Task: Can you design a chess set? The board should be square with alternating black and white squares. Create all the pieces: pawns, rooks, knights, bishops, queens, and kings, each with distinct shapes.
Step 5193:
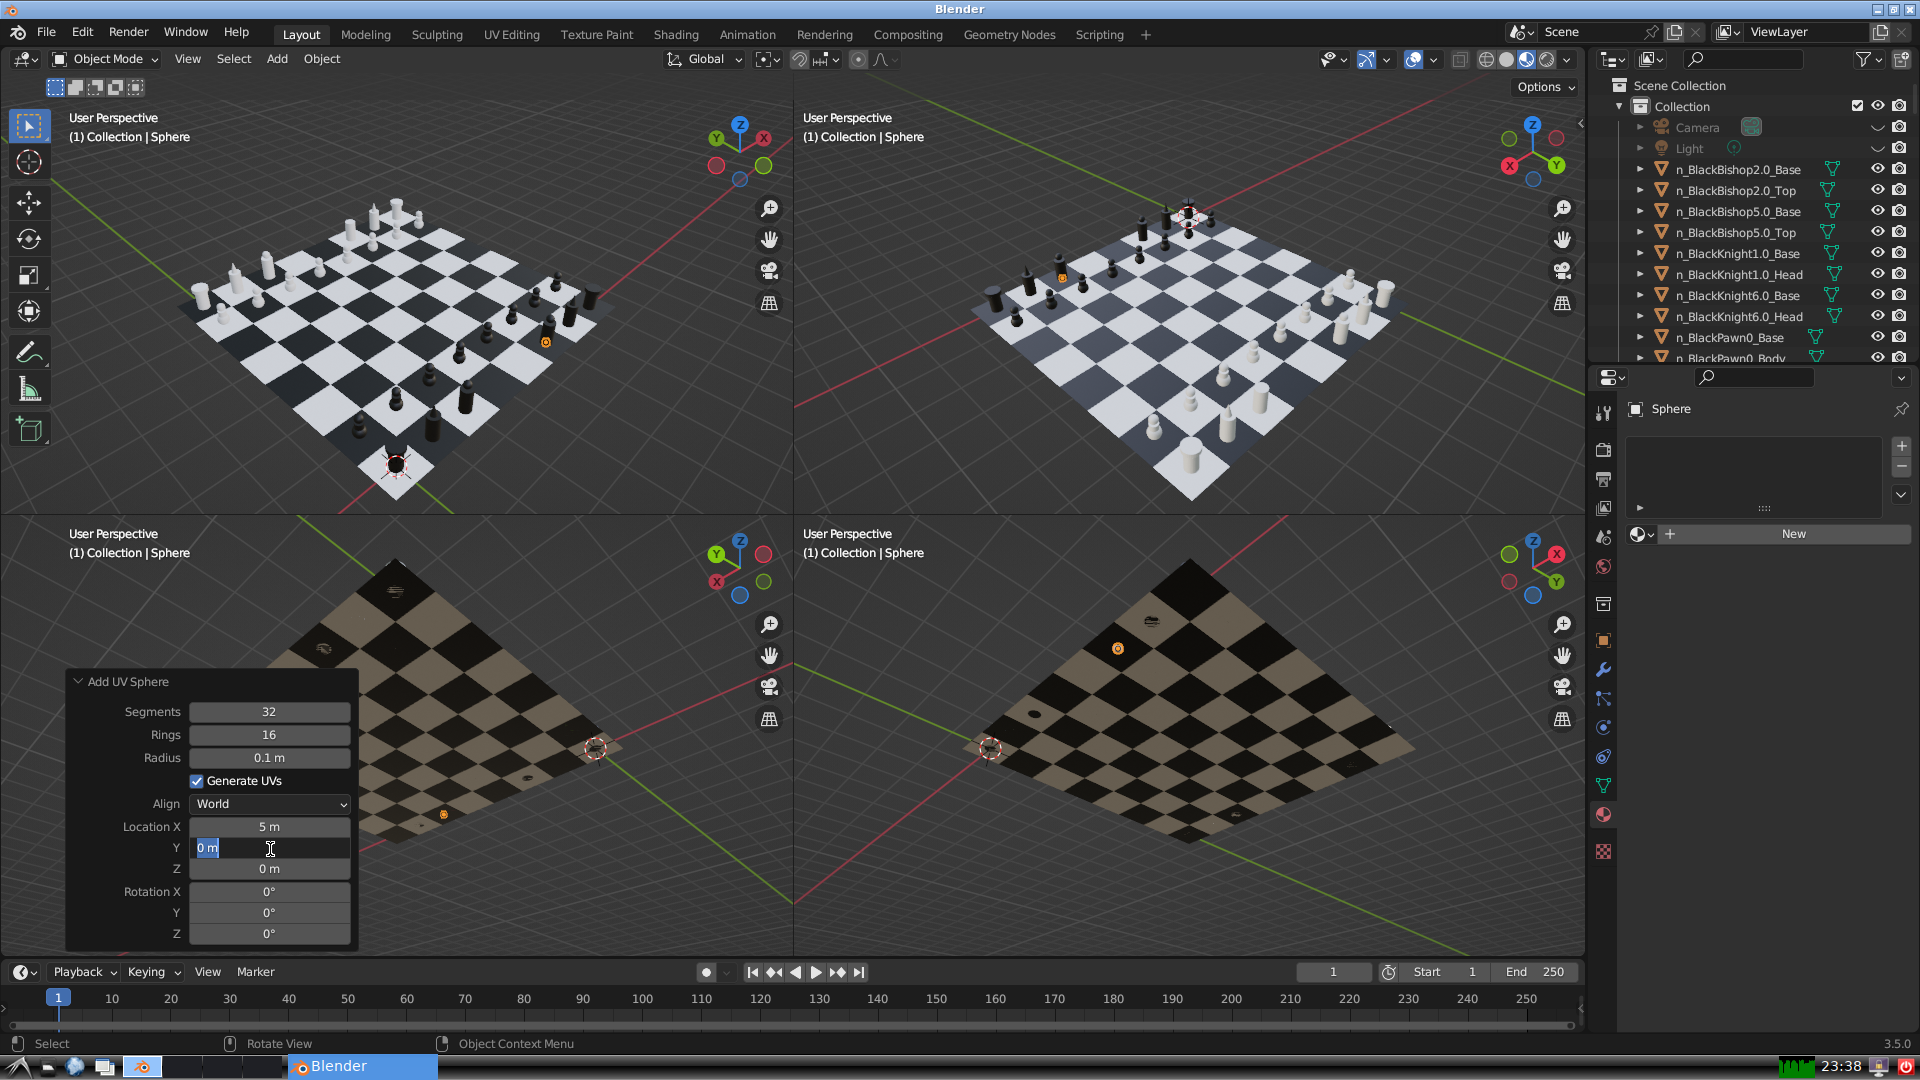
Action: input_text: 7.0